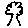
Label: tree